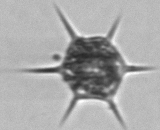
Label: Dictyocha